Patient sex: F
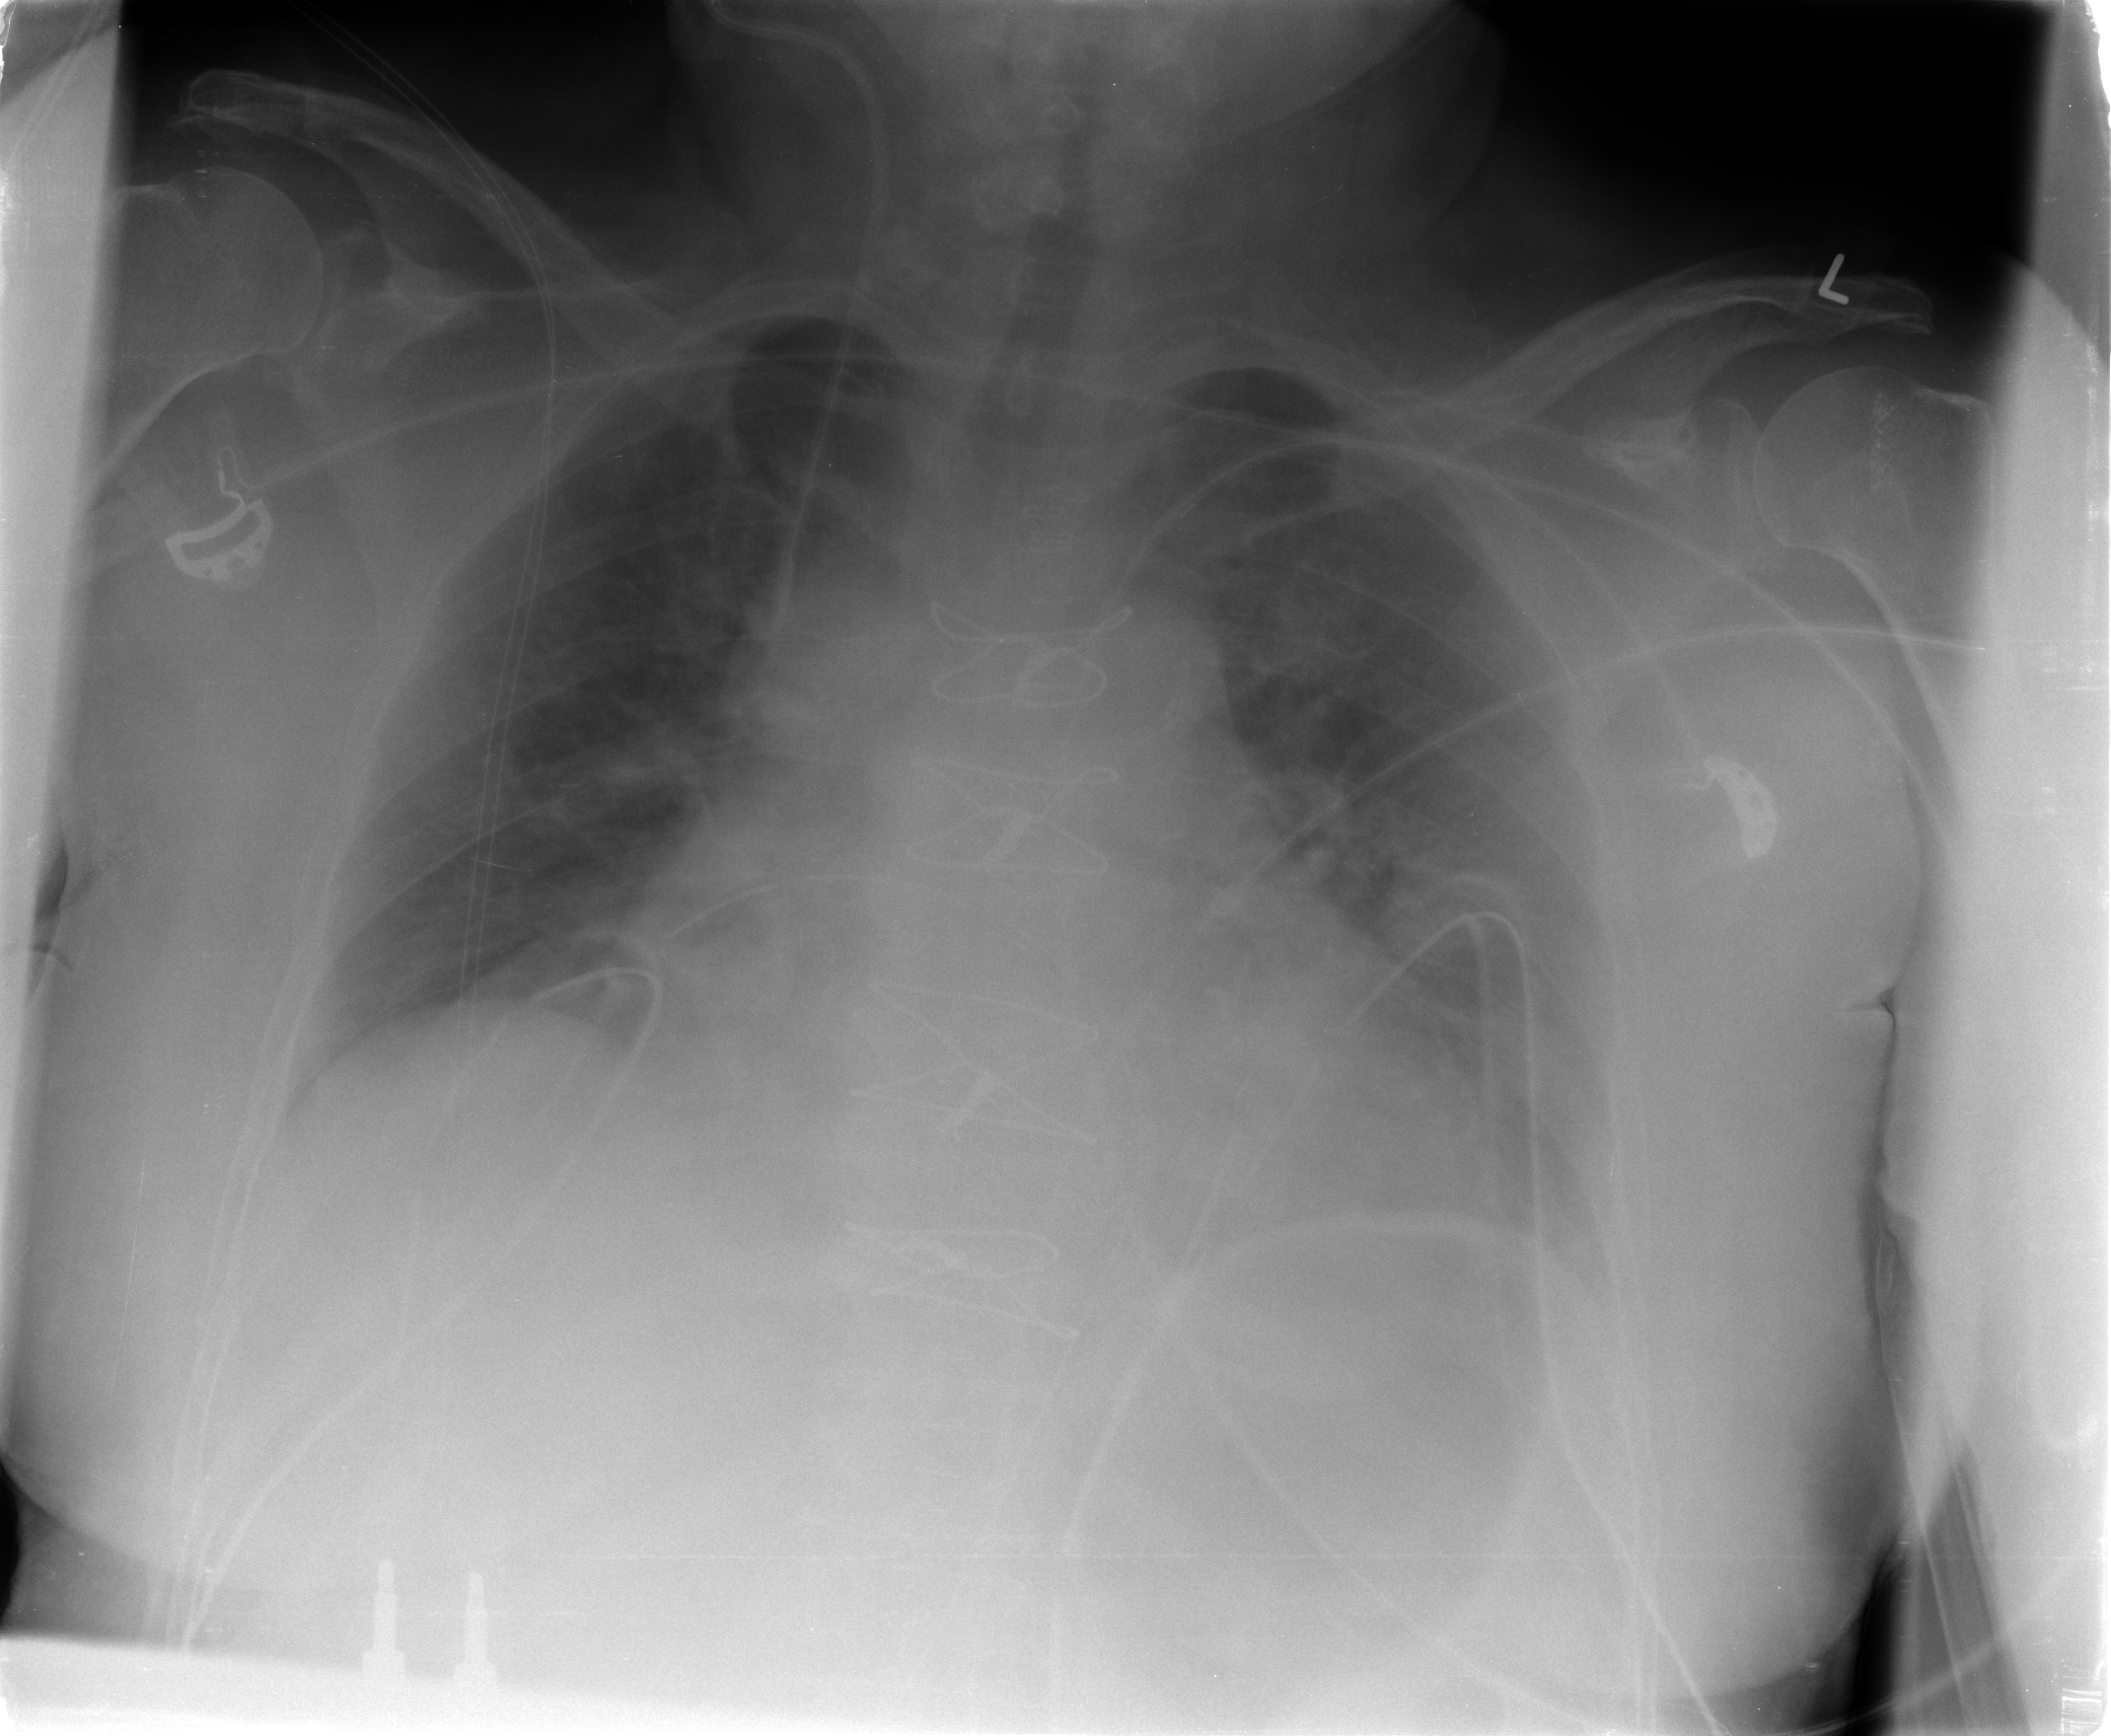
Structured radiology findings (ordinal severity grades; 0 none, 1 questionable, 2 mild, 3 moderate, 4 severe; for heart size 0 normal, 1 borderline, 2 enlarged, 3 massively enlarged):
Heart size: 2
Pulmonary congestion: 0
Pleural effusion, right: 0
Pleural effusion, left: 0
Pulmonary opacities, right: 0
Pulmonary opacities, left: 0
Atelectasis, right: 2
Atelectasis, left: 2